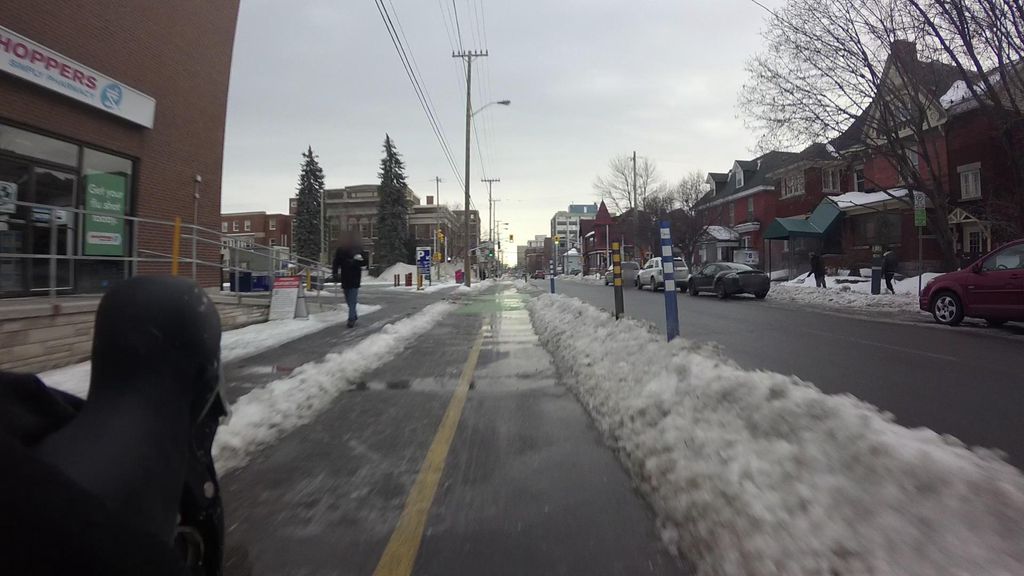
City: ottawa-gatineau